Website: home-depot
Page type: cart
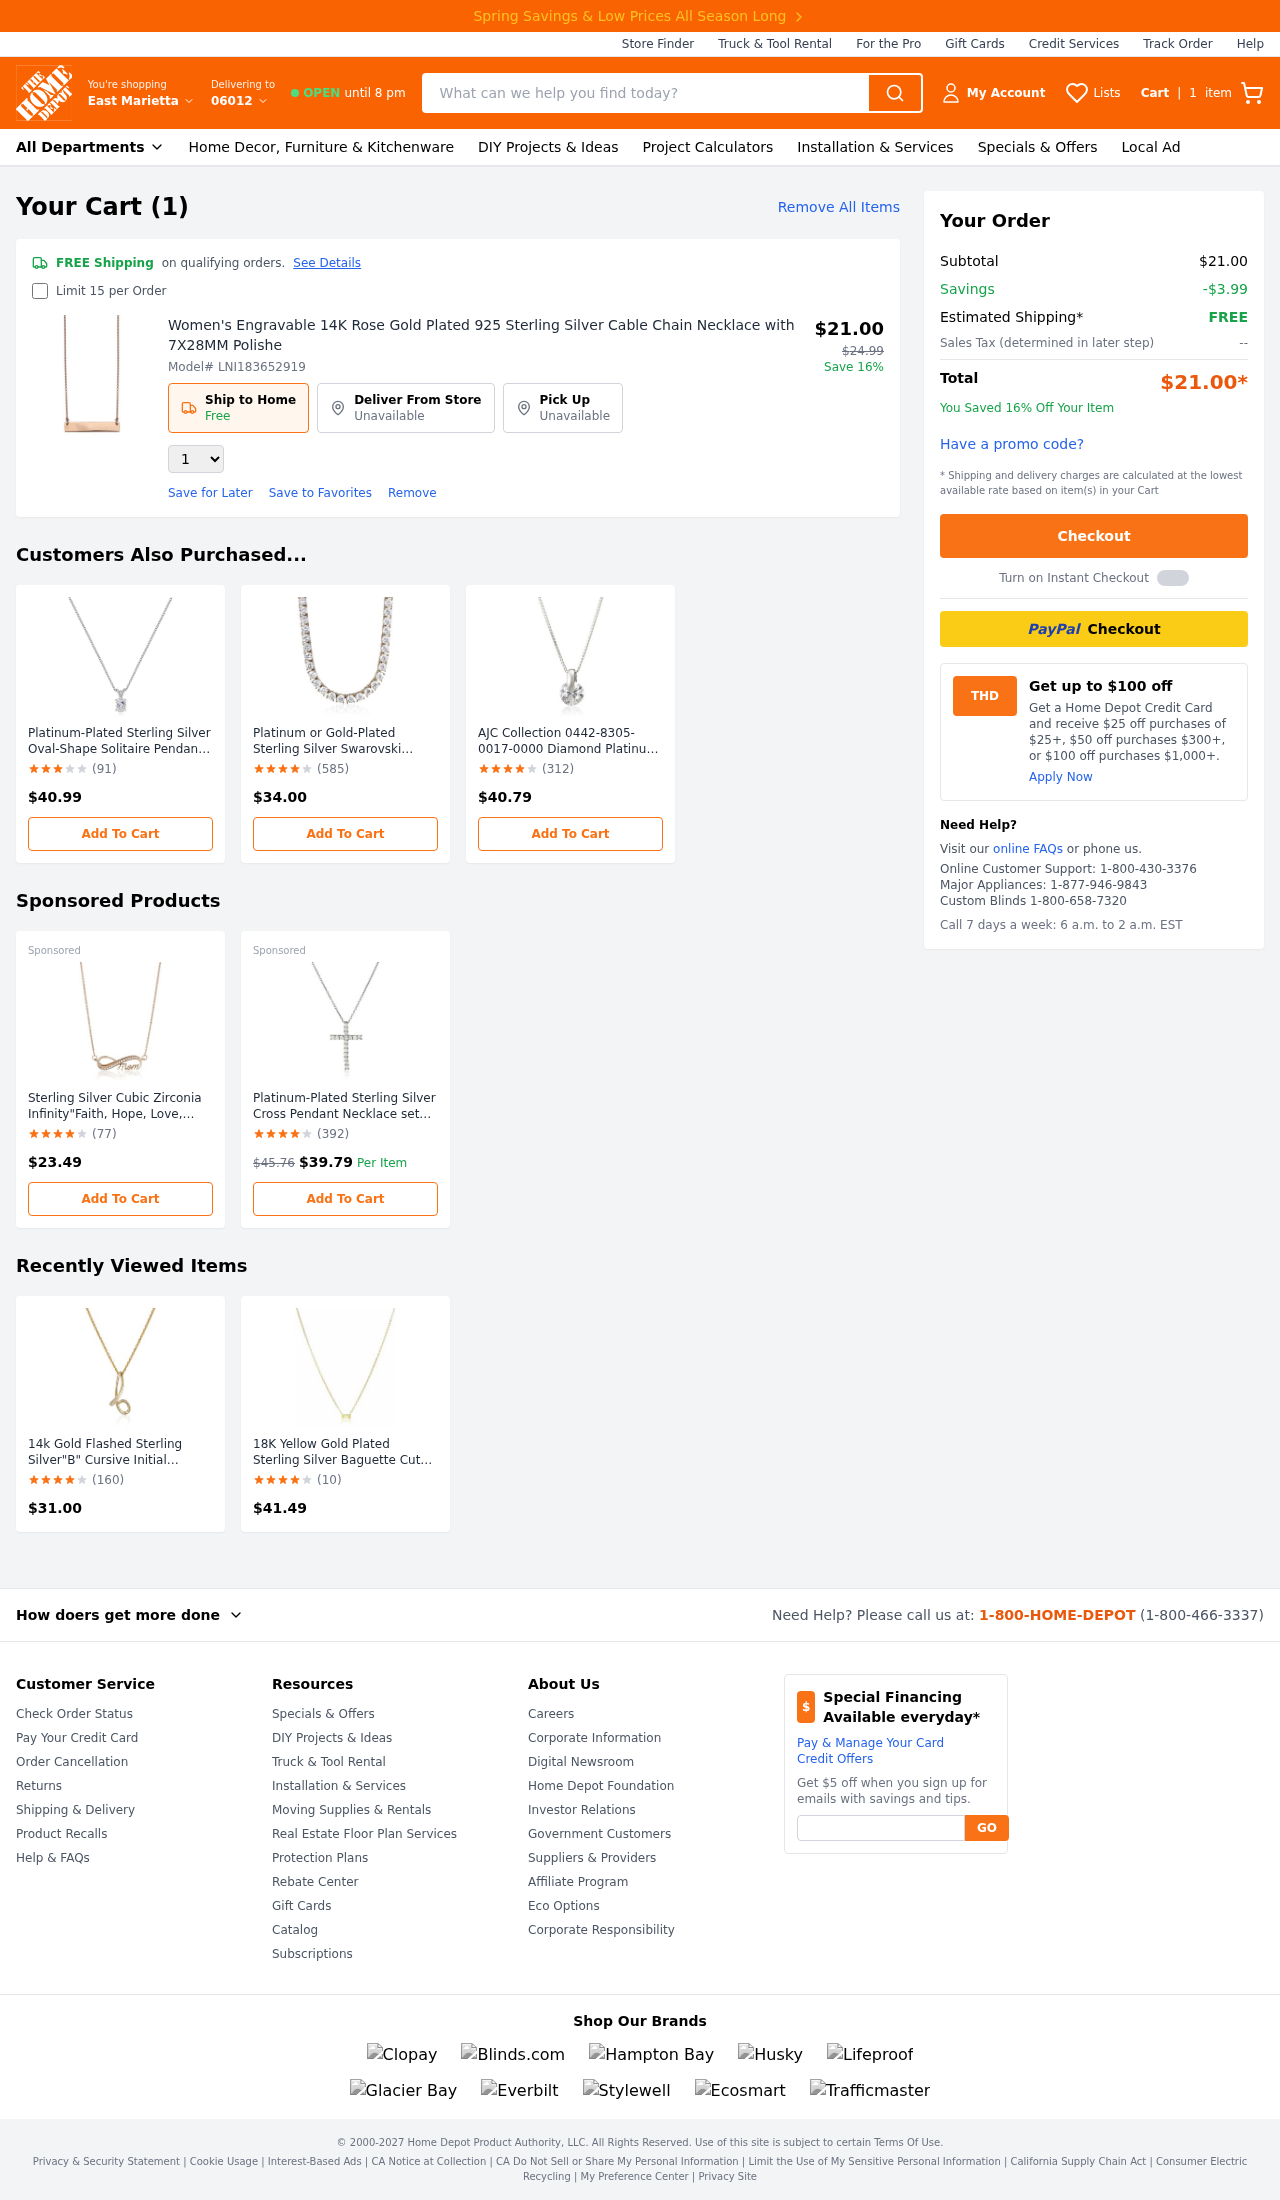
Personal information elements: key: PII_POSTCODE
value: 06012
Product elements: key: PRODUCT1_NAME
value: Women's Engravable 14K Rose Gold Plated 925 Sterling Silver Cable Chain Necklace with 7X28MM Polishe
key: PRODUCT1_PRICE
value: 21
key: PRODUCT1_QUANTITY
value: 1
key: PRODUCT2_NAME
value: Platinum-Plated Sterling Silver Oval-Shape Solitaire Pendant Neckalce made with Swarovski Zirconia,
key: PRODUCT2_NUM_RATINGS
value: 91
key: PRODUCT2_PRICE
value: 40.99
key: PRODUCT2_RATING
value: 3.9
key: PRODUCT3_NAME
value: Platinum or Gold-Plated Sterling Silver Swarovski Zirconia Round-Cut Tennis Necklace (5mm), 17"
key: PRODUCT3_NUM_RATINGS
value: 585
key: PRODUCT3_PRICE
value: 34
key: PRODUCT3_RATING
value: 4.5
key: PRODUCT4_NAME
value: AJC Collection 0442-8305-0017-0000 Diamond Platinum 900 Necklace
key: PRODUCT4_NUM_RATINGS
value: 312
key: PRODUCT4_PRICE
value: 40.79
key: PRODUCT4_RATING
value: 4
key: PRODUCT5_NAME
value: Sterling Silver Cubic Zirconia Infinity"Faith, Hope, Love, Family, Mom, Sisters, Friends" Pendant Ne
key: PRODUCT5_NUM_RATINGS
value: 77
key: PRODUCT5_PRICE
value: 23.49
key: PRODUCT5_RATING
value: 4.1
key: PRODUCT6_NAME
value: Platinum-Plated Sterling Silver Cross Pendant Necklace set with Swarovski Zirconia (2 cttw), 18"
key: PRODUCT6_NUM_RATINGS
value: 392
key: PRODUCT6_PRICE
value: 39.79
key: PRODUCT6_RATING
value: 4.3
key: PRODUCT7_NAME
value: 14k Gold Flashed Sterling Silver"B" Cursive Initial Pendant Necklace, 18"
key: PRODUCT7_NUM_RATINGS
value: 160
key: PRODUCT7_PRICE
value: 31
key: PRODUCT7_RATING
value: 4.6
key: PRODUCT8_NAME
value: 18K Yellow Gold Plated Sterling Silver Baguette Cut Peridot Cubic Zirconia Pendant Necklace, 18"
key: PRODUCT8_NUM_RATINGS
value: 10
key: PRODUCT8_PRICE
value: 41.49
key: PRODUCT8_RATING
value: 4.2
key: PRODUCT1_ORIGINAL_PRICE
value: $24.99
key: PRODUCT6_ORIGINAL_PRICE
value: $45.76
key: PRODUCT_MODEL_NUMBER
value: LNI183652919
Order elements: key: ORDER_NUM_ITEMS
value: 1
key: ORDER_SUBTOTAL
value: $21.00
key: ORDER_SAVINGS
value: -$3.99
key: ORDER_TOTAL
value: $21.00*
Search elements: key: HEADER_SEARCH
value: What can we help you find today?